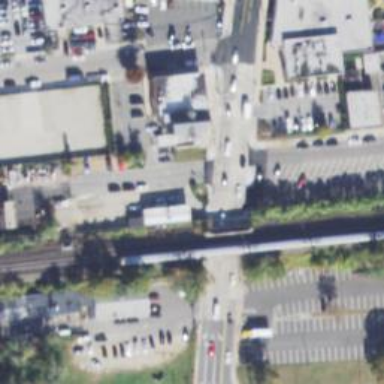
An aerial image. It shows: Electrified rail for trains.